Interaction volume radius: 10 \u00c5
Interaction volume height: 15 \u00c5
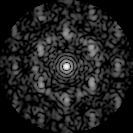
Disorder parameter: 0.6602